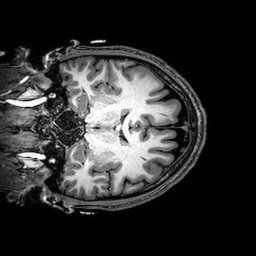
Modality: T1w
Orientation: coronal
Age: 22
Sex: male
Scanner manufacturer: philips
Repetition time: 0.00826 s
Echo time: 0.0038 s